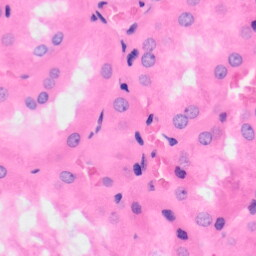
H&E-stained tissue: Kidney